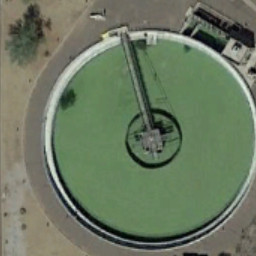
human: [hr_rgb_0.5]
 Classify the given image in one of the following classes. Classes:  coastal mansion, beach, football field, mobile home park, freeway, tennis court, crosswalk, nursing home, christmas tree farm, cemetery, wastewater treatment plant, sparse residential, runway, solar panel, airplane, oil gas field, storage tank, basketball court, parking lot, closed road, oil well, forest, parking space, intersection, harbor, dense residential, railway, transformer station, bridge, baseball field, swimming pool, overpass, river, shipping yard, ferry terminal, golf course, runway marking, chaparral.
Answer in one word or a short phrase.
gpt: wastewater treatment plant